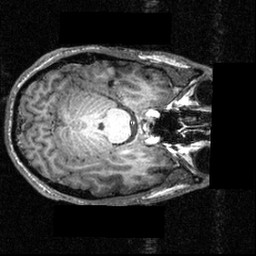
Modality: T1w
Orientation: axial
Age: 21
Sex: male
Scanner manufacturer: siemens
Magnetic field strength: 3.951 T
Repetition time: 1.5 s
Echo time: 0.00335 s